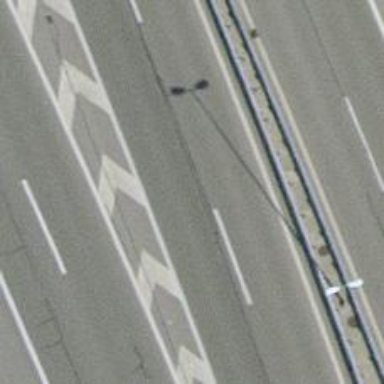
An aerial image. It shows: Bridge over motorway.